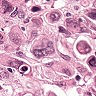
Metastatic tissue present: yes